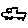
Label: car